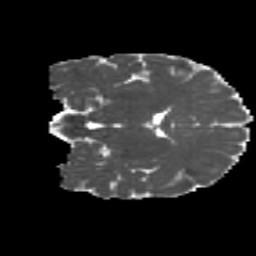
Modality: MD
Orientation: coronal
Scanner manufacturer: siemens
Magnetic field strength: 3 T
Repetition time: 4.16 s
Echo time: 0.0806 s